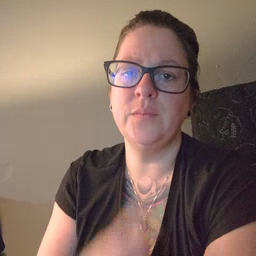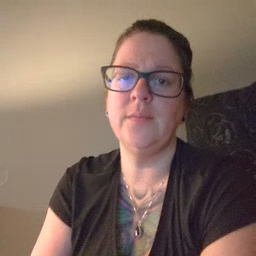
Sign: red